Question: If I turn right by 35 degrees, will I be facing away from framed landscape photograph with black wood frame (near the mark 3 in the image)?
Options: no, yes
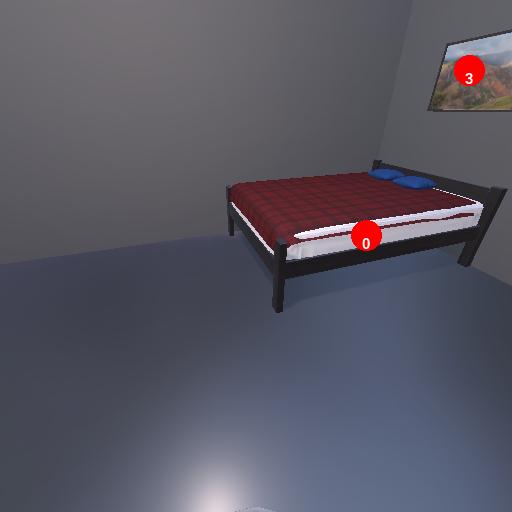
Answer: no